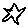
Label: star